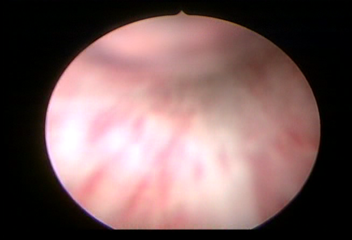
Modality: WLC
Class: Normal mucosa
Bladder cancer association: No